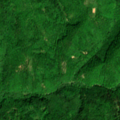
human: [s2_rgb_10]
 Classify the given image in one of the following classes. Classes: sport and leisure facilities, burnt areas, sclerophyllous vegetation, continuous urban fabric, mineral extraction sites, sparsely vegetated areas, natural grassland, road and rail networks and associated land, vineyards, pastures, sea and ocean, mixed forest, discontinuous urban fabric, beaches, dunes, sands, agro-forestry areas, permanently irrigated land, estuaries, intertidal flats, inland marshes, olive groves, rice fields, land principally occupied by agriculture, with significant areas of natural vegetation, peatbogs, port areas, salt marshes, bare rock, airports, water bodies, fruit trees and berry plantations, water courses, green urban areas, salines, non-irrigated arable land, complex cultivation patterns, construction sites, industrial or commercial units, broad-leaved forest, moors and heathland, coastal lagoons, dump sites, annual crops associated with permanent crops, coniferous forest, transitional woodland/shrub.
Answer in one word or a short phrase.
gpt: broad-leaved forest